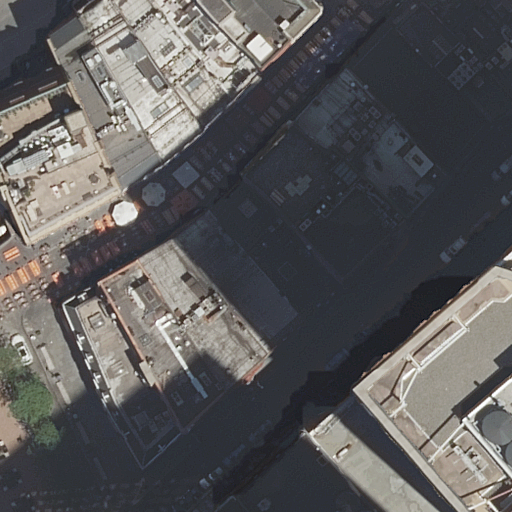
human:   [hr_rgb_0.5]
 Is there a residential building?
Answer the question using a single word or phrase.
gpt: yes

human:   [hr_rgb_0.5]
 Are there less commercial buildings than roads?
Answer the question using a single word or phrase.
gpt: yes

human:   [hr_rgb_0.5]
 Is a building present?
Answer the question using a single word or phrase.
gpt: yes

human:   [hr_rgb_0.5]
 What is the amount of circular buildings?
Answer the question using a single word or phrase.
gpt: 0

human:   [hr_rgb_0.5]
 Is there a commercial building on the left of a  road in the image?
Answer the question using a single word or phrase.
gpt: no

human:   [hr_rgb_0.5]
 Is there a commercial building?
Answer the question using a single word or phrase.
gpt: no

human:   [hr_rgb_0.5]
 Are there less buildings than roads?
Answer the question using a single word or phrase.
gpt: no

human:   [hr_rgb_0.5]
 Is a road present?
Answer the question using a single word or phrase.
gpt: yes

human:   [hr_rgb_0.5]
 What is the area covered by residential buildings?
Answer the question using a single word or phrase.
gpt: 8751m2

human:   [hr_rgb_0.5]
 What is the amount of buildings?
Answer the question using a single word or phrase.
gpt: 18

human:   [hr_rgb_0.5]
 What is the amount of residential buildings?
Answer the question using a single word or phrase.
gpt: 18

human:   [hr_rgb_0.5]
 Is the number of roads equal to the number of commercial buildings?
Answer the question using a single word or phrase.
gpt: no

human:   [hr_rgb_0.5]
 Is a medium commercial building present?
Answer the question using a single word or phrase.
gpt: no

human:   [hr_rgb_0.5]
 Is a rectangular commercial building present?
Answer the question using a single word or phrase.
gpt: no

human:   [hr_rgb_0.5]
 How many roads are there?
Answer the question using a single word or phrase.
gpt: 6

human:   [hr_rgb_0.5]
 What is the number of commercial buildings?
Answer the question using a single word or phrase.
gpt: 0

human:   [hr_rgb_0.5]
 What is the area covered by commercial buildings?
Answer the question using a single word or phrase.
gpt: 0m2

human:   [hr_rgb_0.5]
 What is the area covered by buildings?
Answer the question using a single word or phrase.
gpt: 8751m2

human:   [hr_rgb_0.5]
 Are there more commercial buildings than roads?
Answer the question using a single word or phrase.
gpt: no

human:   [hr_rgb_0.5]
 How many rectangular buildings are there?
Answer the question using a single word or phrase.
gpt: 16

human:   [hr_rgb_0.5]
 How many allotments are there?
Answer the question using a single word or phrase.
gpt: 0

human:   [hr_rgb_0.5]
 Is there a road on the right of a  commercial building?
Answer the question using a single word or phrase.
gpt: no

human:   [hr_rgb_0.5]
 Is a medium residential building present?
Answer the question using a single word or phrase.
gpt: yes

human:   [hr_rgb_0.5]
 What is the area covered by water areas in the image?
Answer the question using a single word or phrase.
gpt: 0m2

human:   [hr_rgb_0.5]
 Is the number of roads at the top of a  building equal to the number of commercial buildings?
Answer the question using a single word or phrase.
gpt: no

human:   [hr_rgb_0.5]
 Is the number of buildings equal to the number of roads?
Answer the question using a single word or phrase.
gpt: no

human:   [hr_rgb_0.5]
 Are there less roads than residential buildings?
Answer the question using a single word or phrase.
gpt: yes

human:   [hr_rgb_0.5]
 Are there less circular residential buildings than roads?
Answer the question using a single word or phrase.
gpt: yes

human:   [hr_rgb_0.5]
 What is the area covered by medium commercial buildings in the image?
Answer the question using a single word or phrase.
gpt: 0m2

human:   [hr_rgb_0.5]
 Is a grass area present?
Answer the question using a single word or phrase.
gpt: no

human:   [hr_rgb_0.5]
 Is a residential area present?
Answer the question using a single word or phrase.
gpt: no

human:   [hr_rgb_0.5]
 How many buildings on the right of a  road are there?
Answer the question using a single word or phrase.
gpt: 17

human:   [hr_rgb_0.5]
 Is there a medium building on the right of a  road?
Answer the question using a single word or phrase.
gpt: yes

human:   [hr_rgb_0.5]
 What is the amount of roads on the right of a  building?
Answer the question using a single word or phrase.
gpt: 2

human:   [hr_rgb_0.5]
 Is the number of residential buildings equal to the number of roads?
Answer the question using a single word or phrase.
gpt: no

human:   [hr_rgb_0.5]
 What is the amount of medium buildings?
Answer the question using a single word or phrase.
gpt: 15

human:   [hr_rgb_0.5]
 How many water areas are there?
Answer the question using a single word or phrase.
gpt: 0

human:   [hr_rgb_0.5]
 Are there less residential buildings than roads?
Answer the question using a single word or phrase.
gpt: no

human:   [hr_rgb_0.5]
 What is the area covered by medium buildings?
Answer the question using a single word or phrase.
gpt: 4216m2

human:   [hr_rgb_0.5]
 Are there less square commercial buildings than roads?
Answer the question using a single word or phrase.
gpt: yes

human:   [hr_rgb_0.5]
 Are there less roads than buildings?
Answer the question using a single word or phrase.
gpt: yes

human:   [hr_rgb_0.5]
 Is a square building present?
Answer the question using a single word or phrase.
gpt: no

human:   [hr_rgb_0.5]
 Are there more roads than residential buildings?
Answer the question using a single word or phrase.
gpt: no

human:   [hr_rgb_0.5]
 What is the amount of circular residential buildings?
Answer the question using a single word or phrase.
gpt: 0

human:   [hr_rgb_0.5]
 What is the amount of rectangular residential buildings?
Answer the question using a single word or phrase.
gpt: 16

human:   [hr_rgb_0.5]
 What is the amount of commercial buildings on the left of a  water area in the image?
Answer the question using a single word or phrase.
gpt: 0

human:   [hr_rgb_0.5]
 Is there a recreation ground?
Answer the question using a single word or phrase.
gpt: no

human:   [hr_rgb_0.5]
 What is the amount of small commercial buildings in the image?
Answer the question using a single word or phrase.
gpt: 0

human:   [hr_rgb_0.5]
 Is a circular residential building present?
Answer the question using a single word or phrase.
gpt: no

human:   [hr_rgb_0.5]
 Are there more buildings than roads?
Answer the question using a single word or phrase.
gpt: yes

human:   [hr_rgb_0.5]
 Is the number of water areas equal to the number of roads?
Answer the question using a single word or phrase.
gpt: no

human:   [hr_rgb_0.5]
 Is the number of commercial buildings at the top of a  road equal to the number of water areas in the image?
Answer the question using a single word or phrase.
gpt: yes

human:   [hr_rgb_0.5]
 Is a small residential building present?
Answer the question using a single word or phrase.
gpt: no

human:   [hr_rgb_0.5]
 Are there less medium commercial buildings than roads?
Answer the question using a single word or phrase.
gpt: yes

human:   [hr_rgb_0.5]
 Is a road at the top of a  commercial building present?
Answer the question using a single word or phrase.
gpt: no

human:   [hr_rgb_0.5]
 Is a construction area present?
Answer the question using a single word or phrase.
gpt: no

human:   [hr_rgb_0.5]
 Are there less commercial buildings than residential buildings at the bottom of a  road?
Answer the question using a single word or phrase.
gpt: yes

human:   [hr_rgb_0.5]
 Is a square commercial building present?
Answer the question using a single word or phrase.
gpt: no

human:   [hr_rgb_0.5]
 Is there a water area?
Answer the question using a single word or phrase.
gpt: no

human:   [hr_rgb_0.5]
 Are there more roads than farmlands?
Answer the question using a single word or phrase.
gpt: yes

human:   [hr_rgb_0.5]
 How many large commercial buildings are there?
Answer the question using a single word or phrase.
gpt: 0

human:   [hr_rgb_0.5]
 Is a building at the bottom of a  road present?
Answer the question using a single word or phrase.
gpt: yes

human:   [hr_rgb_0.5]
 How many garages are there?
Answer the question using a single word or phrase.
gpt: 0

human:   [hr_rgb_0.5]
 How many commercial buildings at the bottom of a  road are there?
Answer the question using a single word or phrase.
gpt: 0